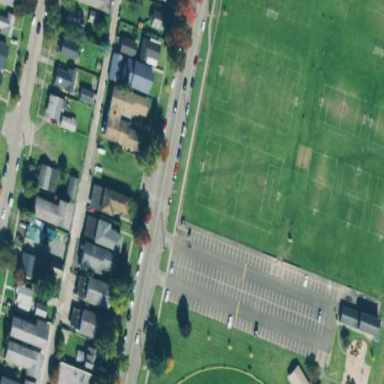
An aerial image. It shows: Soccer pitch designated for leisure and sports activities.